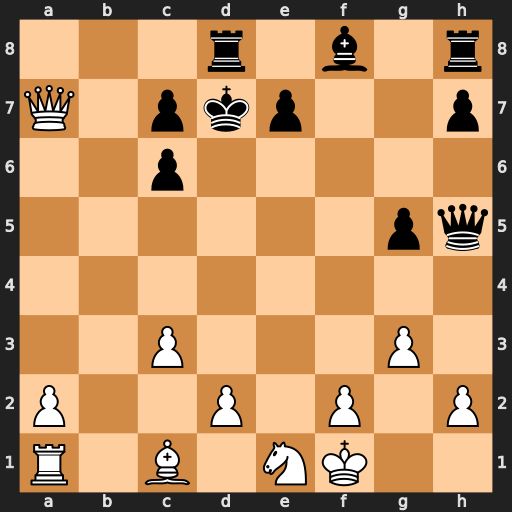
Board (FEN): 3r1b1r/Q1pkp2p/2p5/6pq/8/2P3P1/P2P1P1P/R1B1NK2
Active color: w
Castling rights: -
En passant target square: -
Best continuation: Qd4+ Kc8 Qxh8